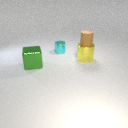
large yellow metal cylinder in front of small cyan metal cylinder